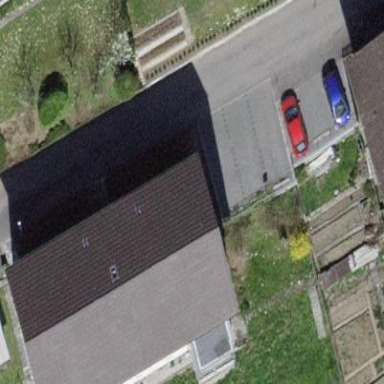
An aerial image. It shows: Street-side parking area.